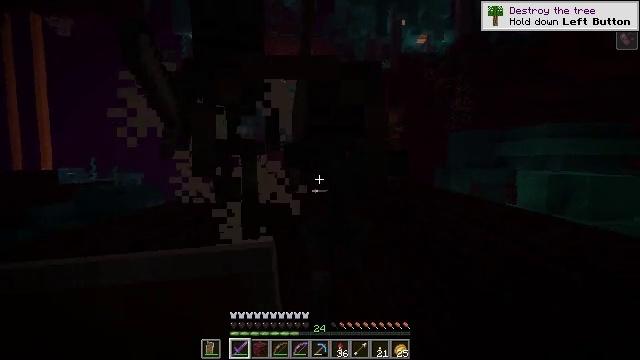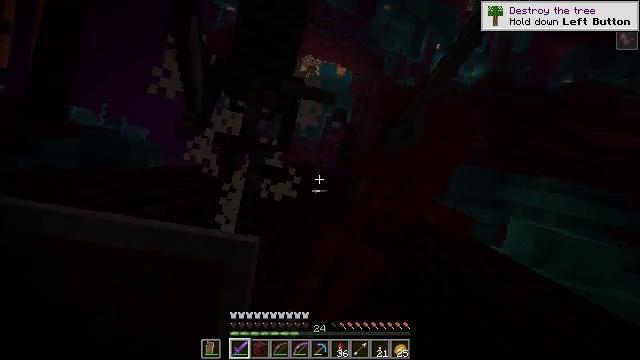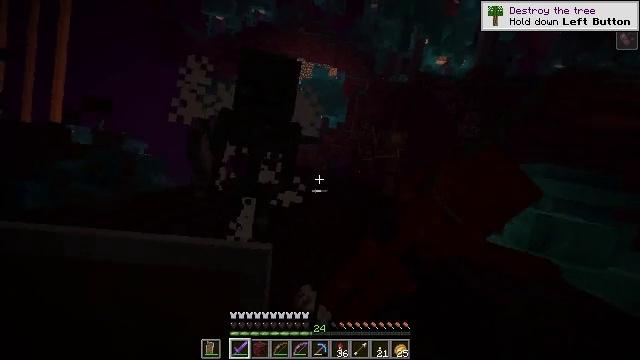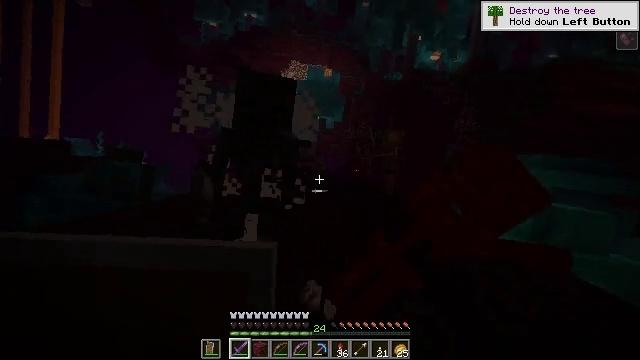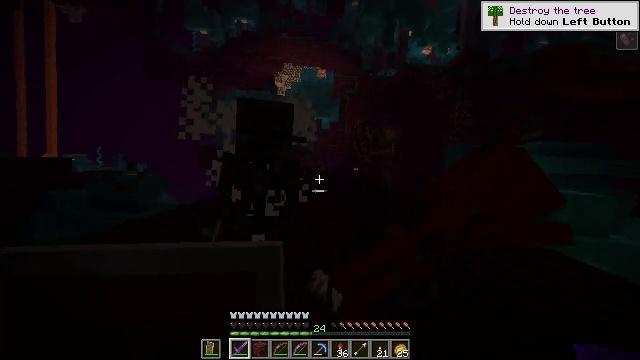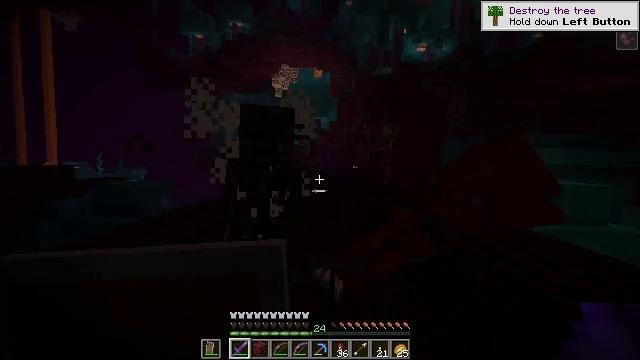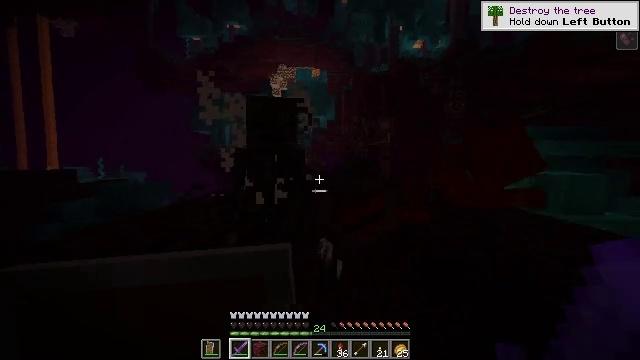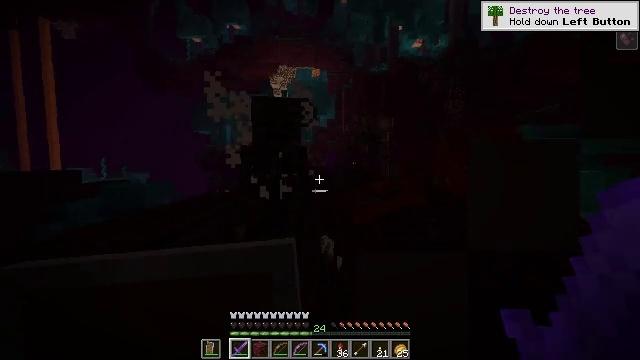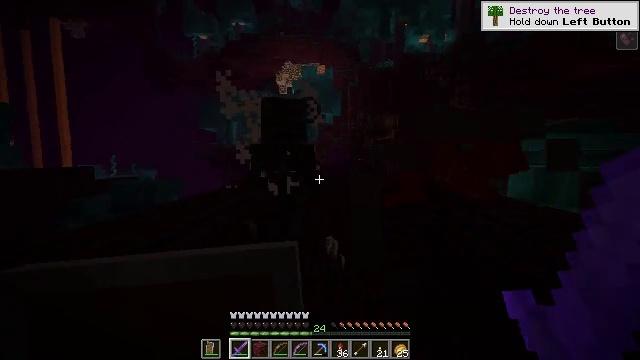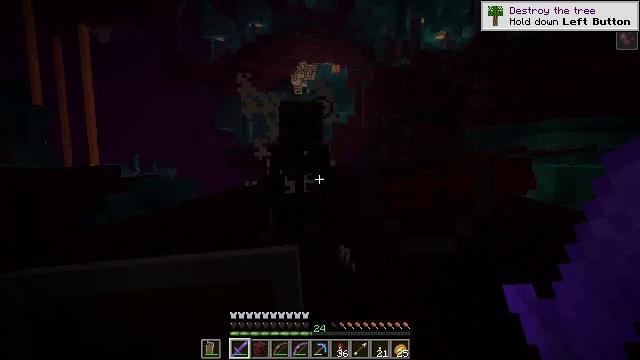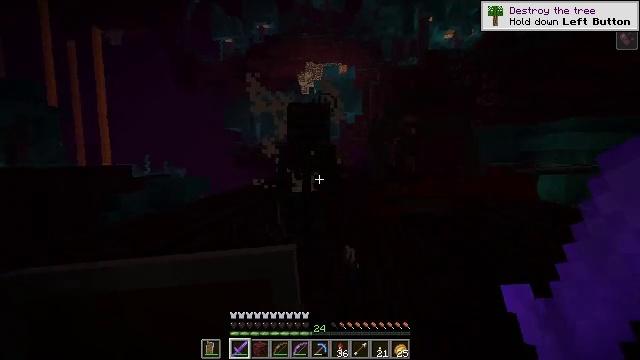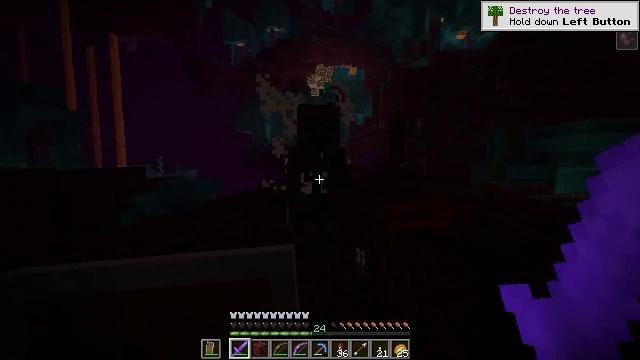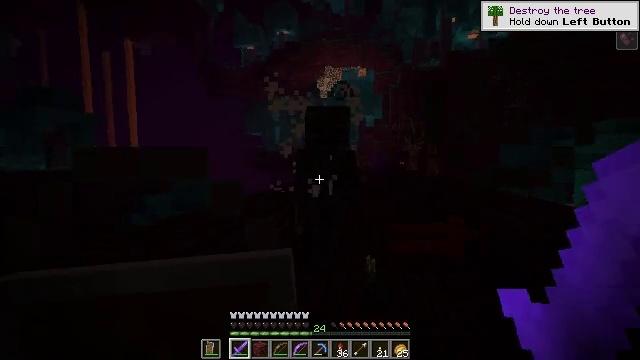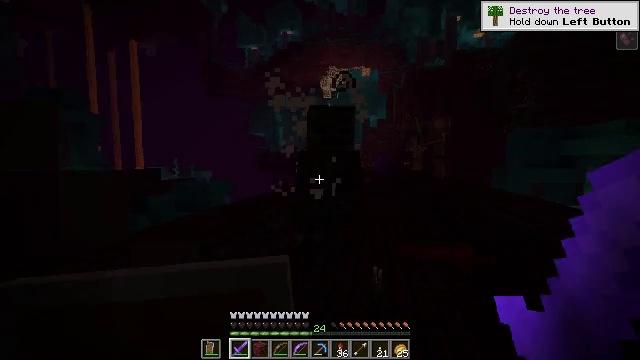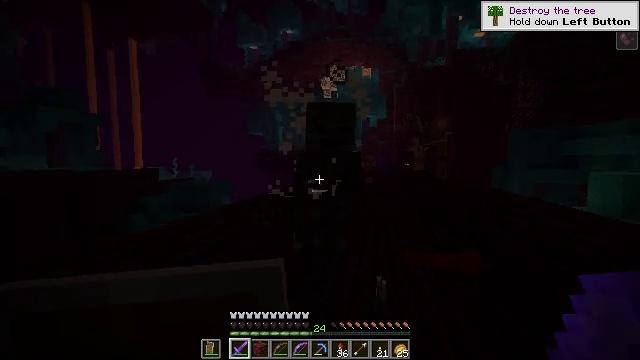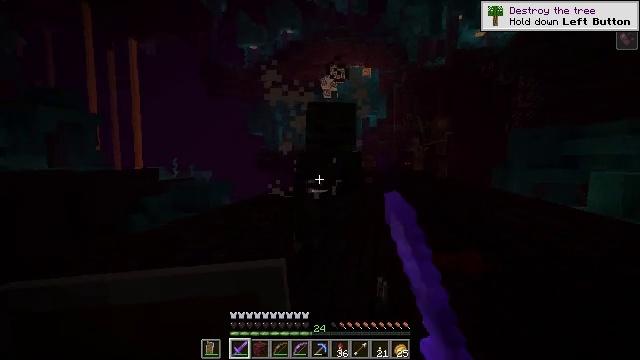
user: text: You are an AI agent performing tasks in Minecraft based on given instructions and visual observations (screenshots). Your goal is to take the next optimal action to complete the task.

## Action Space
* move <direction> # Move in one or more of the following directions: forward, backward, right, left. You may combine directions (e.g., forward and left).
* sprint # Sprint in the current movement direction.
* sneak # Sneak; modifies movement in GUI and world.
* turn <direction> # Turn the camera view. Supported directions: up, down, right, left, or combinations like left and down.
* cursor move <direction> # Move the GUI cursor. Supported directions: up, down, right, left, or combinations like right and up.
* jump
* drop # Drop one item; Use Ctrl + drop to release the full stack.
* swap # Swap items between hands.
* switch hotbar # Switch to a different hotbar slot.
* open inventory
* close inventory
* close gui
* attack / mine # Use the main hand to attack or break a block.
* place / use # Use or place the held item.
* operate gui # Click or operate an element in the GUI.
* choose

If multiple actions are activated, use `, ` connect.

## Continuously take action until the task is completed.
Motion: motion action
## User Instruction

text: Kill hostile mobs.
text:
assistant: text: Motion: move back, attack / mine
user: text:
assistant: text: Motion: move back, attack / mine
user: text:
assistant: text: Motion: move back, attack / mine
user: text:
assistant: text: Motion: move back
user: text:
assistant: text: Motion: move back
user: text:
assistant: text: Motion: move back
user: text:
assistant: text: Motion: move back
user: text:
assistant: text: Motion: move back, turn left
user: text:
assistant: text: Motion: turn left
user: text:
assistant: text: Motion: turn left
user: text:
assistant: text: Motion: move forward, turn left
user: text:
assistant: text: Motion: move forward, turn left
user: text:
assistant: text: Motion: move forward
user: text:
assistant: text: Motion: move forward, attack / mine
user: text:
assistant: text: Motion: attack / mine
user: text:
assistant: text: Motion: attack / mine
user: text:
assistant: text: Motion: turn right
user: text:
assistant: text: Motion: attack / mine
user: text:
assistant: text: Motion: attack / mine
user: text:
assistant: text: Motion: attack / mine
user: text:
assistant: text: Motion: move back, attack / mine
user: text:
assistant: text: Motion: move back, attack / mine
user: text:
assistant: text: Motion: move back, attack / mine
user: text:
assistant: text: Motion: move back, attack / mine
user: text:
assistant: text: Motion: move back, attack / mine
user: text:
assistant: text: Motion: move back, attack / mine
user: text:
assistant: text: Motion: attack / mine
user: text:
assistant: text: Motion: attack / mine
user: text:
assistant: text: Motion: no_op
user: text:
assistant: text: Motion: move forward